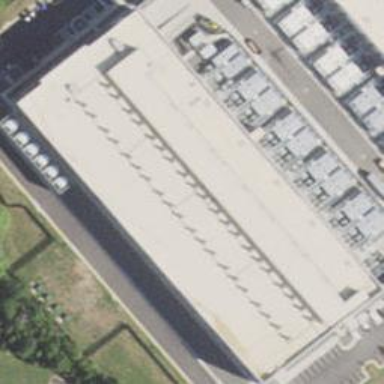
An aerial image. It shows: Data center building.